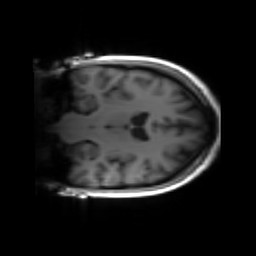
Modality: inplaneT1
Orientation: coronal
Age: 26
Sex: female
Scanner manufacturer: siemens
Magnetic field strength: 3 T
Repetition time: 1.2 s
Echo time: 0.00251 s